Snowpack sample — Buffalo Mountain, Silverthorne, Colorado, USA (1/25/25, 10:11 AM MST)
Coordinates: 39.6222, -106.1139
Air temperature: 22 °F
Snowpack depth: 110 cm
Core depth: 30 cm
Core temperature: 42.8 °F
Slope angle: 12°, slope face: 102°
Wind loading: high
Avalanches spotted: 0
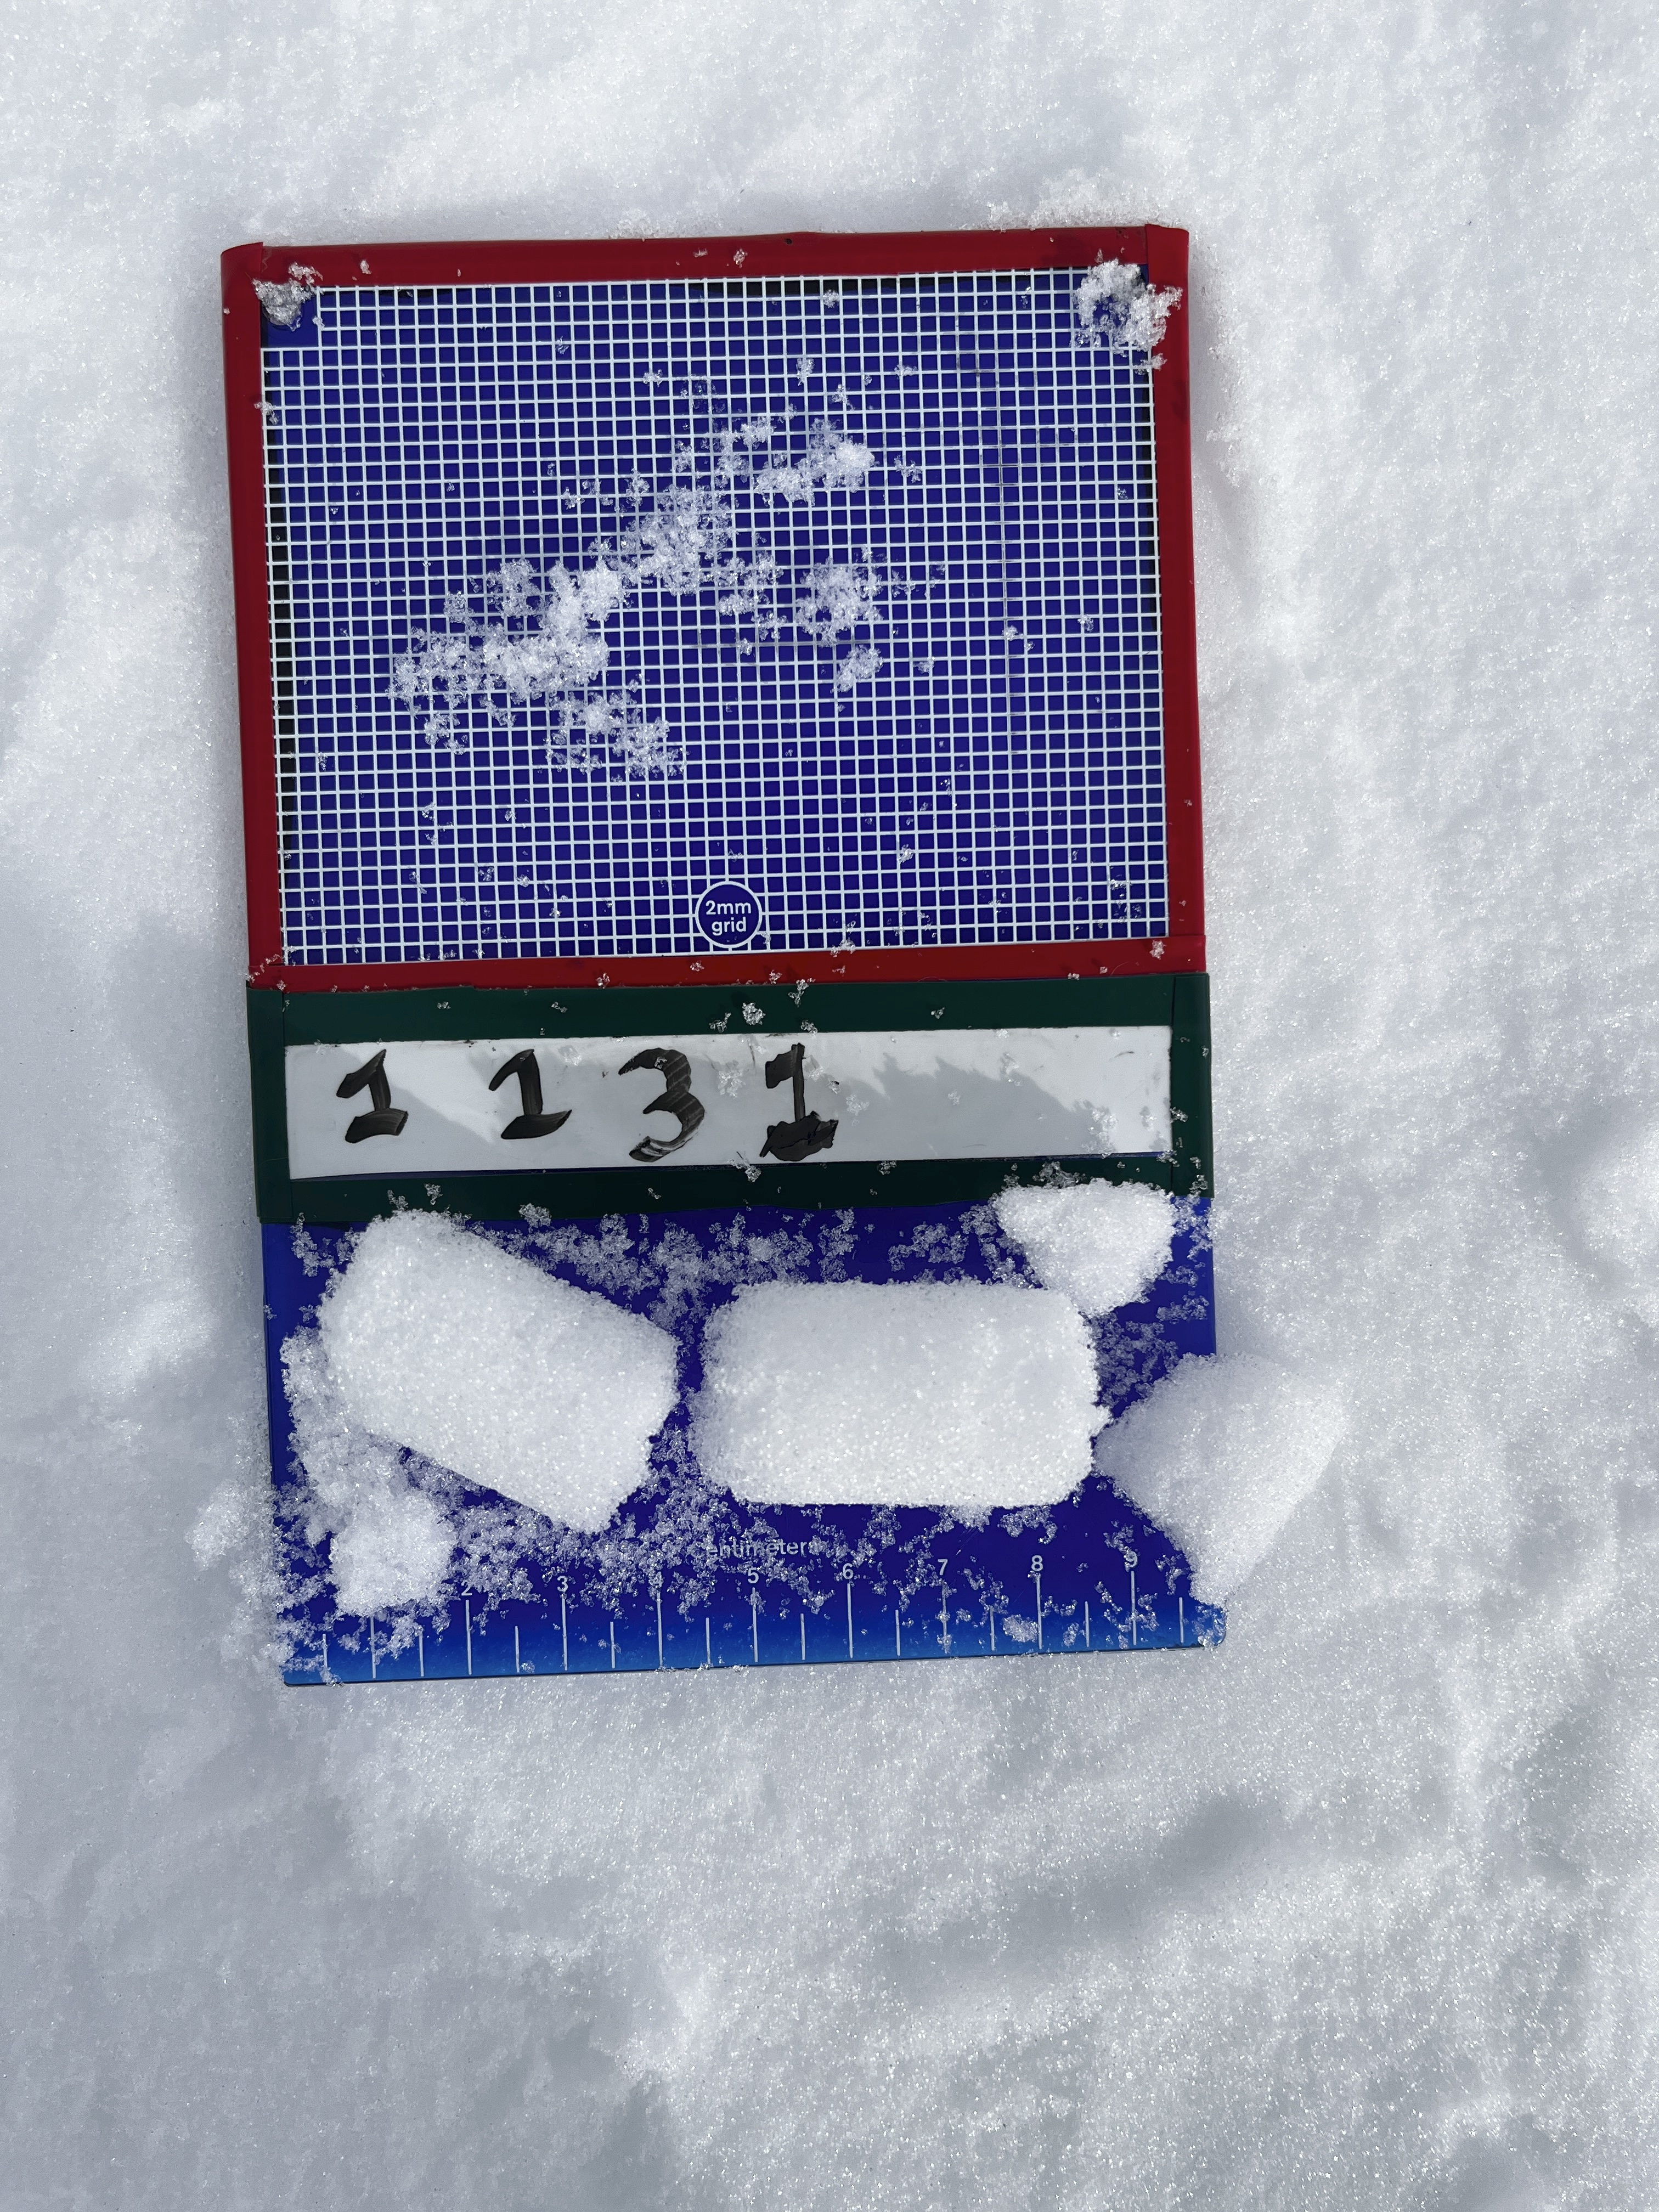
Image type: crystal_card
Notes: No avalanches nearby, collected on the outskirts of a fire break 15 meters from the treeline, on way to Buffalo and Red Mountain